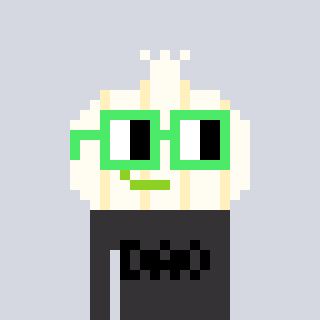
a pixel art character with square light green glasses, a garlic-shaped head and a grayscale-colored body on a cool background